Question: I am trying to draw some objects with the fabulous Matplotlib package for Python. These objects consist of points implemented with 'plt.scatter()' and patches implemented with 'Poly3DCollection'. I would like to have the patches with a slight transparency so that the points and edges behind the patches can be seen.
Here the code and plot I already generated. Seems I am almost there, just missing the feature of transparency. Interestingly, if I first plot the 'Ploy3DCollection' and afterwards the 'scatter' points, the points can be seen, but not the edges.
Anyone having a suggestion for me?

'''
from matplotlib import pyplot as plt
from mpl_toolkits.mplot3d.art3d import Poly3DCollection
fig = plt.figure()
ax = fig.add_subplot(111, projection='3d')
x = [0, 2, 1, 1]
y = [0, 0, 1, 0]
z = [0, 0, 0, 1]
vertices = [[0, 1, 2], [0, 1, 3], [0, 2, 3], [1, 2, 3]]
tupleList = list(zip(x, y, z))
poly3d = [[tupleList[vertices[ix][iy]] for iy in range(len(vertices[0]))] for ix in range(len(vertices))]
ax.scatter(x,y,z)
ax.add_collection3d(Poly3DCollection(poly3d, facecolors='w', linewidths=1, alpha=0.5))
plt.show()
'''
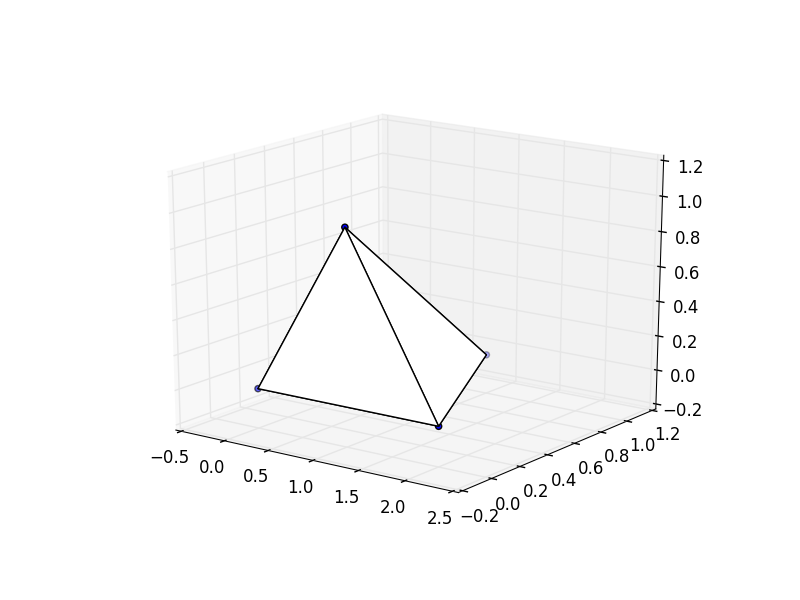
Answer: I found a nice workaround: After plotting the data, do another plot on top with the same color and lighter line style. Instead of 'Poly3DCollection' I use 'Line3DCollection', so no faces are plotted. The result looks very much as anticipated.
See below the new plot and the script creating it.

'''
from matplotlib import pyplot as plt
from mpl_toolkits.mplot3d.art3d import Poly3DCollection, Line3DCollection
fig = plt.figure()
ax = fig.add_subplot(111, projection='3d')
x = [0, 2, 1, 1]
y = [0, 0, 1, 0]
z = [0, 0, 0, 1]
vertices = [[0, 1, 2], [0, 1, 3], [0, 2, 3], [1, 2, 3]]
tupleList = list(zip(x, y, z))
poly3d = [[tupleList[vertices[ix][iy]] for iy in range(len(vertices[0]))] for ix in range(len(vertices))]
ax.scatter(x,y,z)
ax.add_collection3d(Poly3DCollection(poly3d, facecolors='w', linewidths=1, alpha=0.5))
ax.add_collection3d(Line3DCollection(poly3d, colors='k', linewidths=0.2, linestyles=':'))
plt.show()
'''